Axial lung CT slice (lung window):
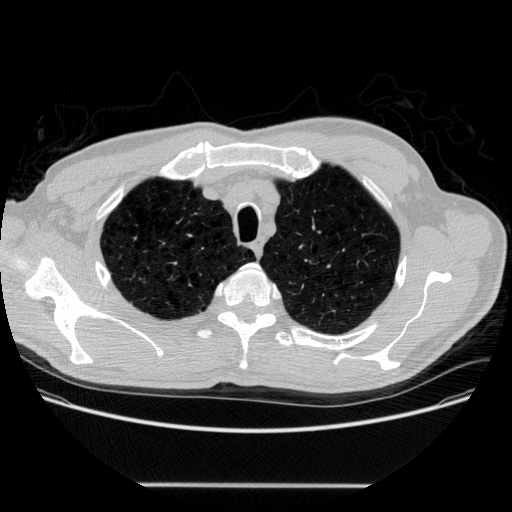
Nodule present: no